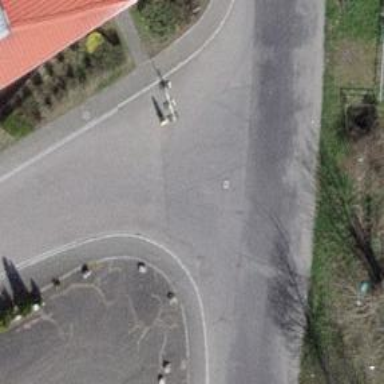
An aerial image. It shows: Unmarked road crossing.